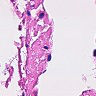
Metastatic tissue present: no